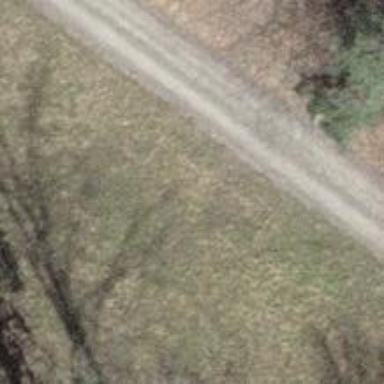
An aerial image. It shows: Track with grade2 pebblestone surface.